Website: crate-barrel
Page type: gifting
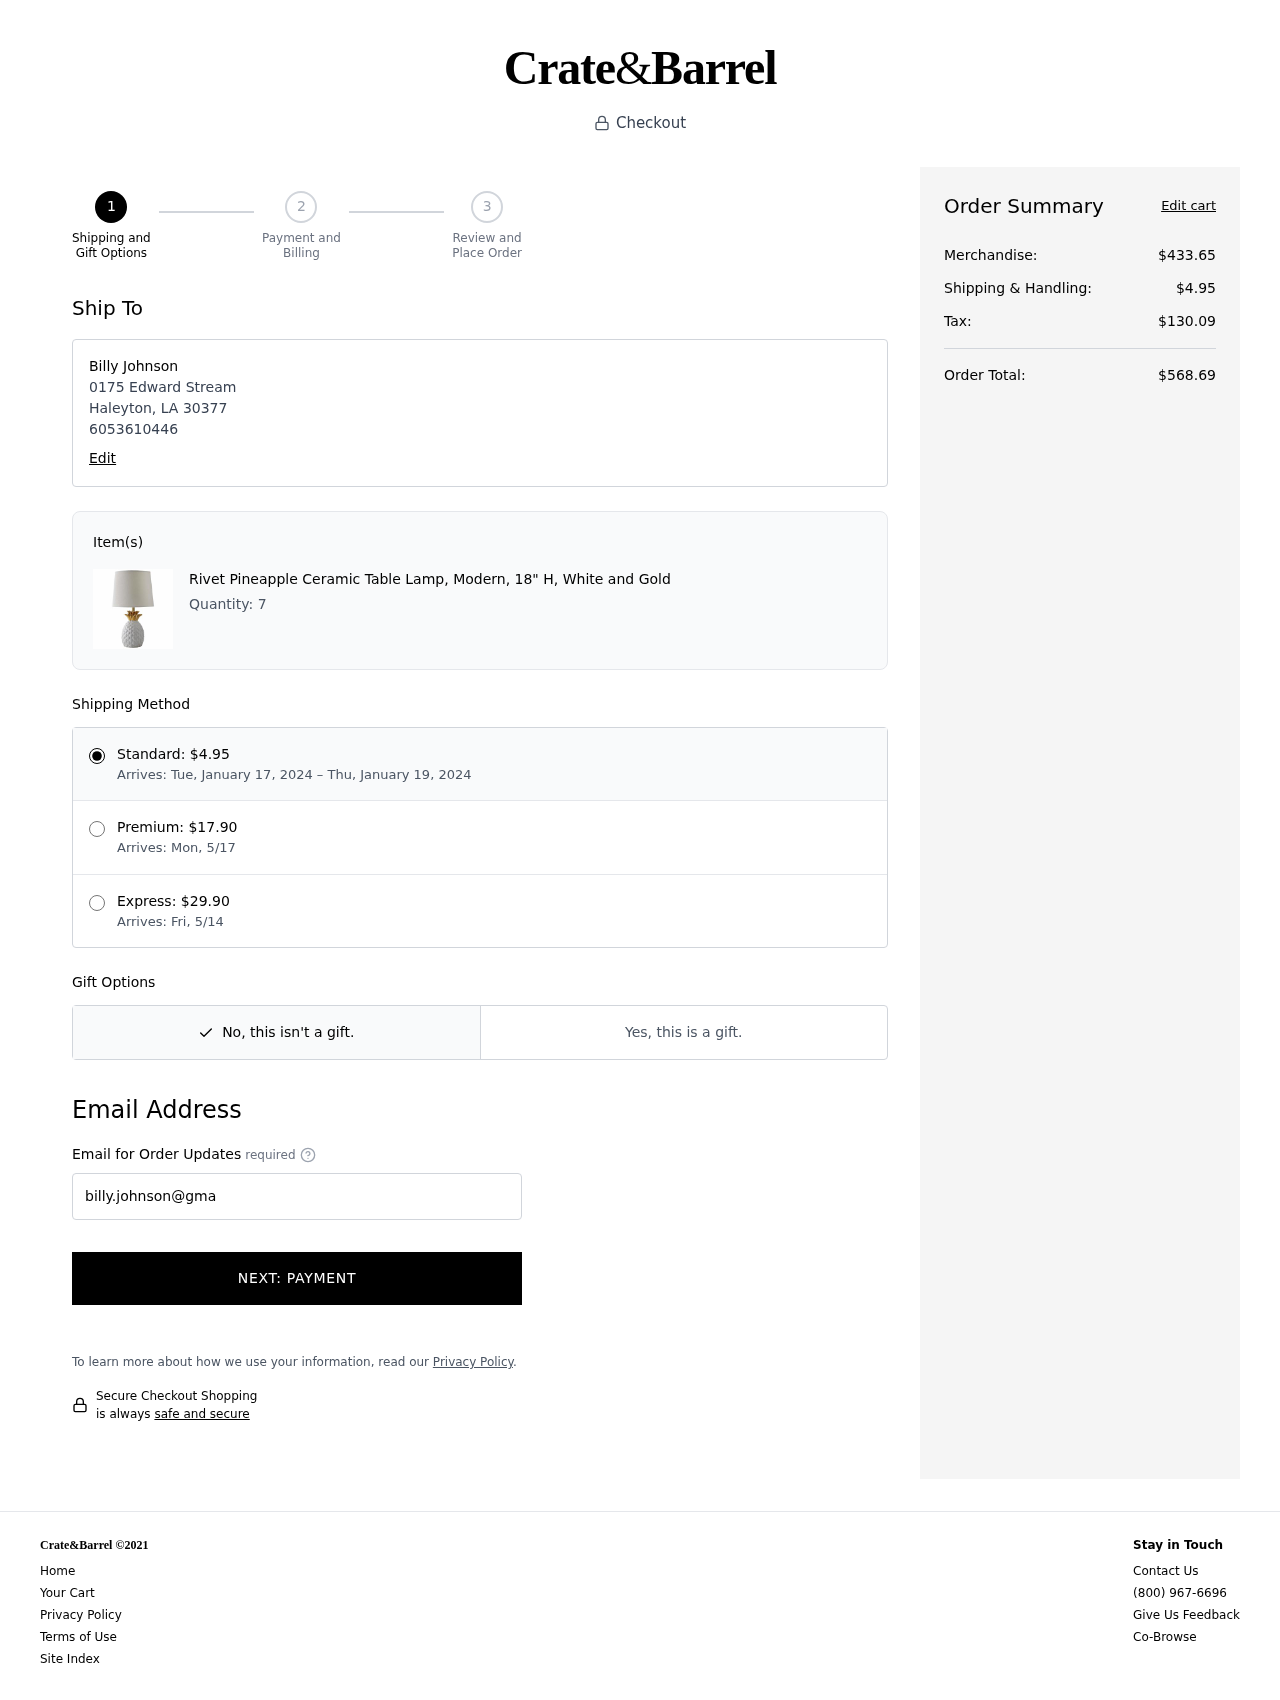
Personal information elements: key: PII_CITY
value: Haleyton
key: PII_FULLNAME
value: Billy Johnson
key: PII_PHONE
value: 6053610446
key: PII_POSTCODE
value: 30377
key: PII_STATE_ABBR
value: LA
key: PII_STREET
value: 0175 Edward Stream
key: PII_EMAIL
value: billy.johnson@gmail.com
Product elements: key: PRODUCT1_NAME
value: Rivet Pineapple Ceramic Table Lamp, Modern, 18" H, White and Gold
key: PRODUCT1_QUANTITY
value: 7
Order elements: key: ORDER_SHIPPING_DATE
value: January 17, 2024
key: ORDER_DELIVERY_DATE
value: January 19, 2024
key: ORDER_SUBTOTAL
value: $433.65
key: ORDER_SHIPPING_COST
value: $4.95
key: ORDER_TAX
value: $130.09
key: ORDER_TOTAL
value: $568.69